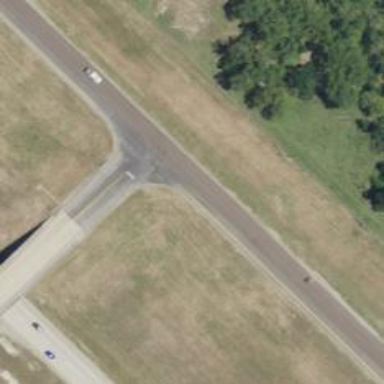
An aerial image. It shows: Tertiary road.